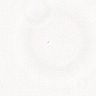
Metastatic tissue present: yes